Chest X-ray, PA view. Patient: 54 years old, sex F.
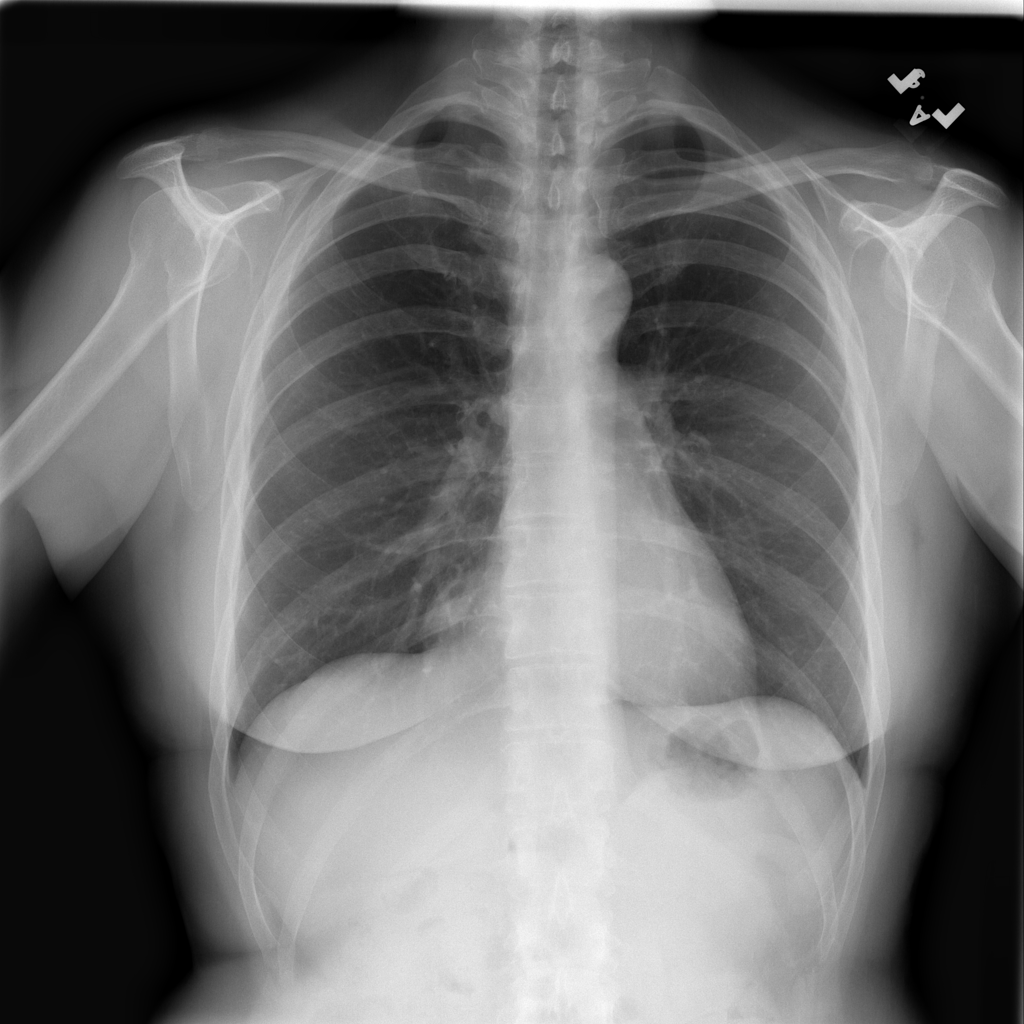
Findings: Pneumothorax